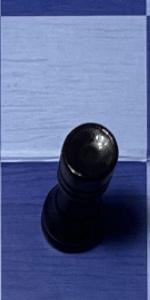
Label: Rook_Black